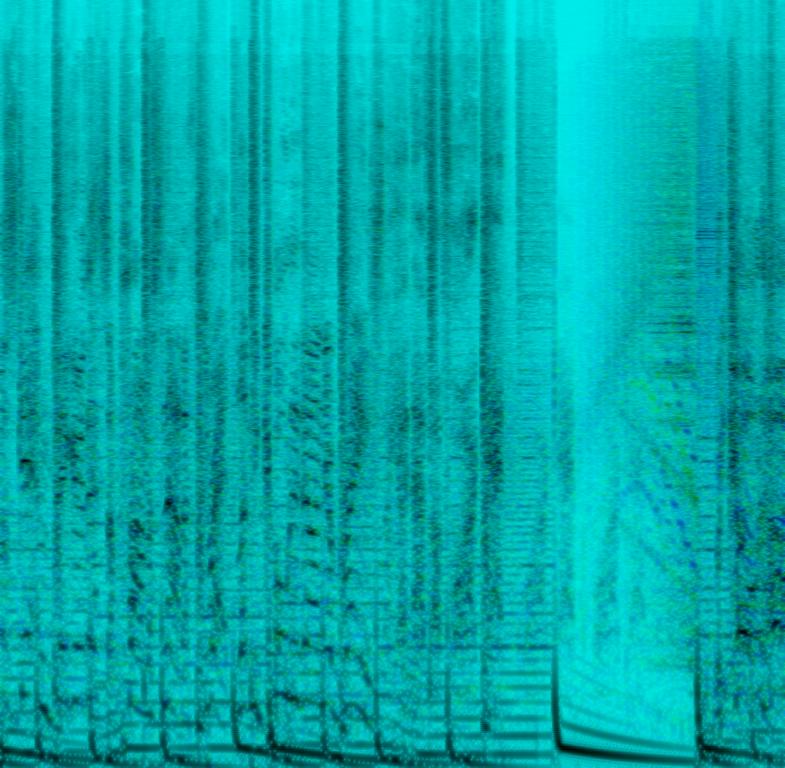
The low quality recording features a hip hop song that consists of flat male vocals, alongside echoing whispering vocals, rapping over shimmering hi hats, punchy kick, boomy 808 bass, claps, quiet snare hits and arpeggiated synth melody. The song sounds energetic, especially because of the uptempo hi hat triplets.